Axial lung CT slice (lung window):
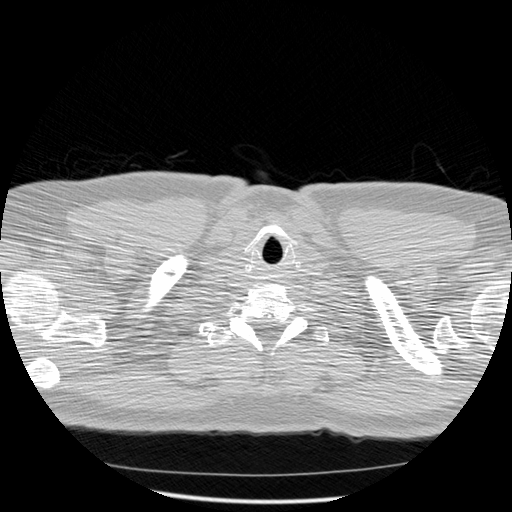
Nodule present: no